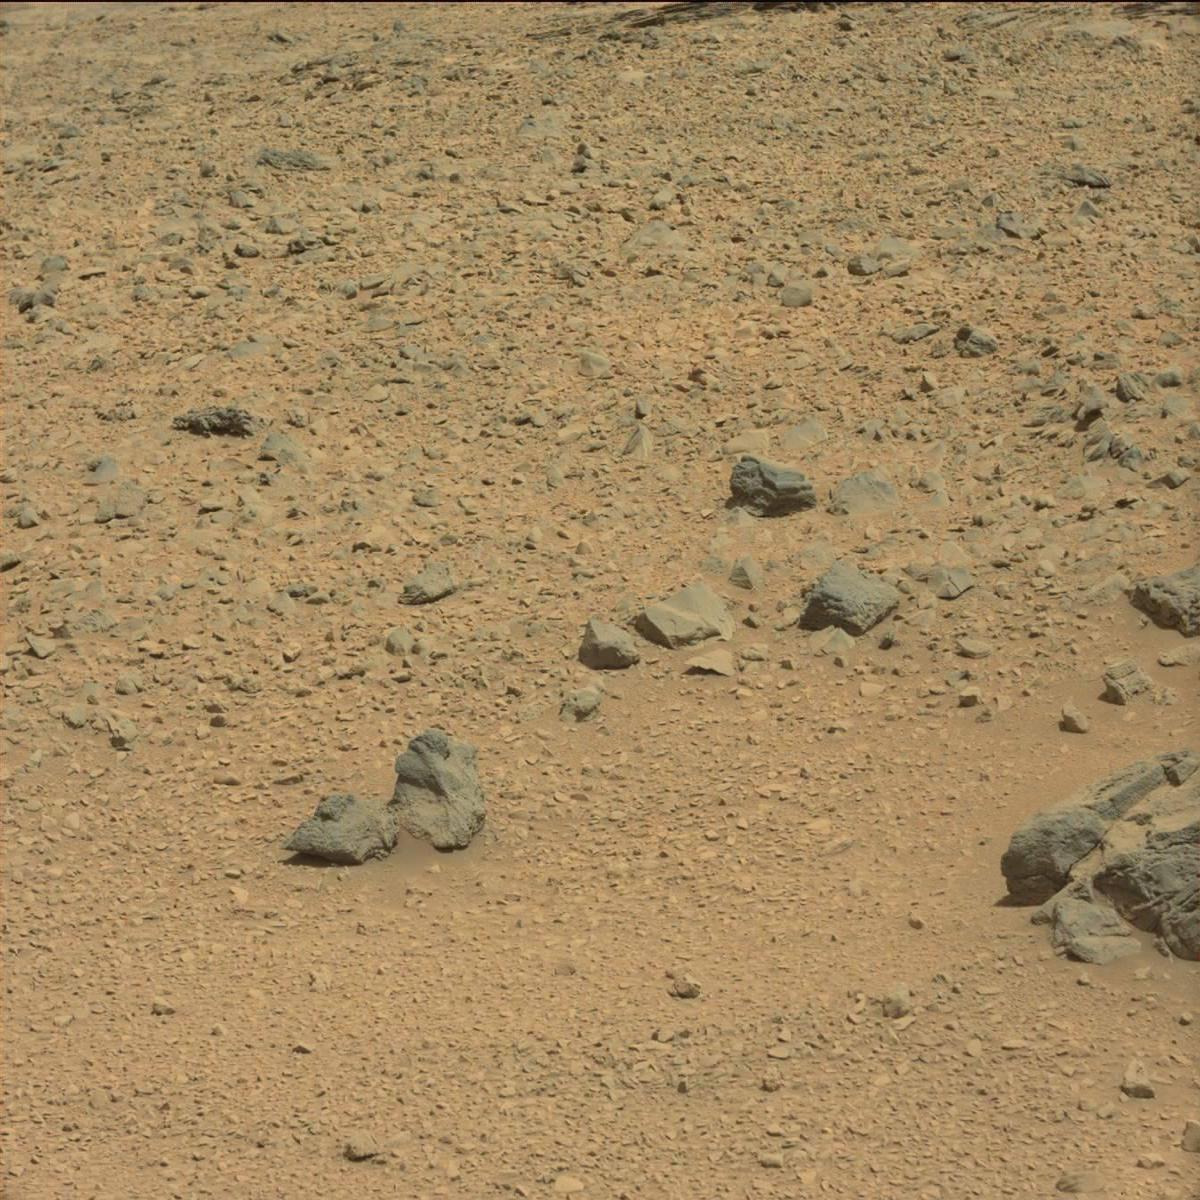
Terrain classes present: Bedrock, Rock, Sand / Soil